The plot shows how the frequency content of a rotor-rig vibration signal evolves over time (STFT spectrogram). Based on the visible evidence, which rotor condition applies: normal, misalignment, unbalance, looseness?
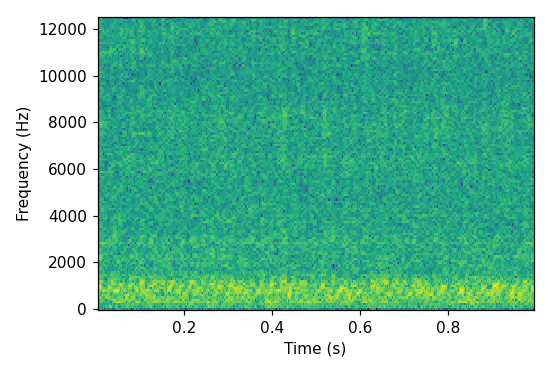
Answer: normal